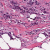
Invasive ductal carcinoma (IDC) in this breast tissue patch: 1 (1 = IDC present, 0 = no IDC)